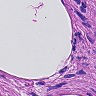
Metastatic tissue present: no